Question: At the moment I click 'Add Title' button and it will dynamically create these line of objects.

This is the C# Code I have used:
'''
private void btnAddTitle_Click(object sender, RoutedEventArgs e)
{
CurrentSortItem++;
SortItems.Add(CurrentSortItem);
StackPanel sp = new StackPanel() { Orientation = Orientation.Horizontal };
ComboBox y = new ComboBox();
y.Name = "Combo" + CurrentSortItem;
y.SelectedItem = CurrentSortItem;
y.Height = 25;
y.Width = 45;
y.HorizontalAlignment = System.Windows.HorizontalAlignment.Left;
y.Margin = new Thickness(20, 15, 0, 0);
foreach (int item in SortItems)
{
y.Items.Add(item);
}
TextBox x = new TextBox();
x.Name = "Title" + CurrentSortItem;
x.Text = "Title...";
x.FontWeight = FontWeights.Bold;
x.FontStyle = FontStyles.Italic;
x.TextWrapping = TextWrapping.Wrap;
x.Height = 25;
x.Width = 200;
x.HorizontalAlignment = System.Windows.HorizontalAlignment.Left;
x.Margin = new Thickness(12, 15, 0, 0);
sp.Children.Add(y);
sp.Children.Add(x);
spStandard.Children.Add(sp);
}
'''
The Foreach loop in the middle of the code counts how many times I have clicked the button and then in the combo box will display how many titles there is and then you can change the position of that title.
How can I group the title objects (ComboBox & Textbox) so that when I change the position of the titles they will move to that position?
I think I know that I needed to change this line and make it into a GroupBox?
'''
StackPanel sp = new StackPanel() { Orientation = Orientation.Horizontal };
'''
Change to:
'''
GroupBox sp = new GroupBox() { Orientation = Orientation.Horizontal };
'''
But Then the 'Orientation' but doesn't work ...
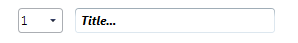
Answer: try put your StackPanel inside new GroupBox like this
'''
private void btnAddTitle_Click(object sender, RoutedEventArgs e)
{
CurrentSortItem++;
SortItems.Add(CurrentSortItem);
GroupBox gb = new GroupBox();
StackPanel sp = new StackPanel() { Orientation = Orientation.Horizontal };
....
gb.Content = sp;
spStandard.Children.Add(gb);
}
'''